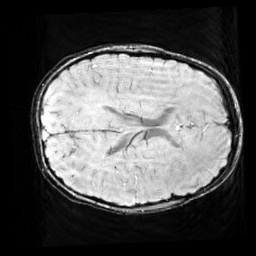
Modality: SWI
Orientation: axial
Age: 10
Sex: male
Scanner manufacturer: siemens
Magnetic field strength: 3 T
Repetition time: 0.027 s
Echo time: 0.02 s